Question: I have a list of articles which have to be presented on two columns.
Everything is ok except that the height of articles could be very different and the result is that i can have a column a lot more longer that the other one.
It's not a big issue but the result is not clean. You can see the picture attached to see.
It's because, before i make a loop, i count all the articles and divide the result by 2 :
This is the code (a little bit more complicated in my template but it's just html stuff)
'''
// make a query to get the number of articles
$count_articles = 20;
$i = 0;
if ($i == 0) {
echo '<div class="column_1">';
}
if ($i <= 10) {
echo '<div style="float:left;width:350px;">';
echo $articles
echo '</div><div style="clear:both;"></div>';
$i++;
}
if ($i == 11) {
//close column_1, open column_2
echo '</div><div class="column_2">';
}
if ($i >= 11 && $i <= 20) {
echo '<div style="float:right;width:358px">';
echo $articles
echo '</div>';
if ($i ==20) {
//close column_2
echo '</div>';
}
$i++;
}
'''
Do you know a way to get the height of articles before i make the loop or an other way to do that (with javascript maybe) ?

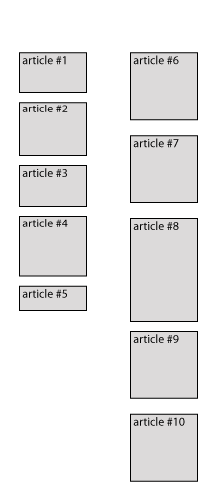
Answer: So I just put something together quickly to do this with jQuery. Probably needs a bit of work to fit your situation, but the basic idea seems to work well.
So basically I have a '<div>' with the articles in. Then also a '<div>' for each column. Like this:
'''
<div id="col1"></div>
<div id="col2"></div>
<div id="temp">
<!--Articles Here-->
</div>
'''
I then use some jQuery to loop through each article, check the height of each column and 'append()' the article to the shortest column.
'''
$( document ).ready(function() {
$( ".article" ).each(function( index ) {
var col1Height= $("#col1").height();
var col2Height= $("#col2").height();
if(col1Height < col2Height){
$("#col1").append($(this));
}else{
$("#col2").append($(this));
}
});
});
'''
This should make the columns fairly even in height, without too much effort. I'm sure there's other ways which will make the columns even closer in height, but as I say, I think this is a nice simple solution.
The jsFiddle is here: <URL>